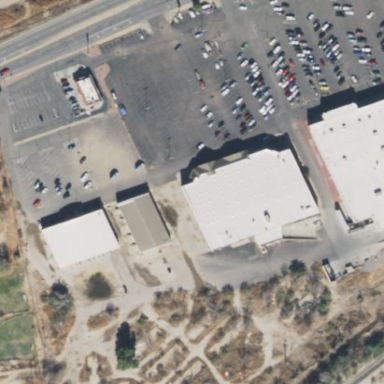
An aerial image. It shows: Retail building.